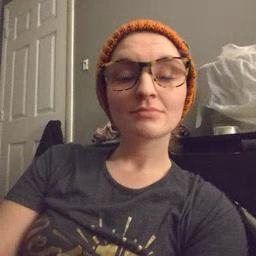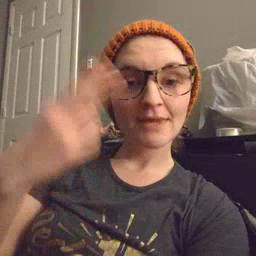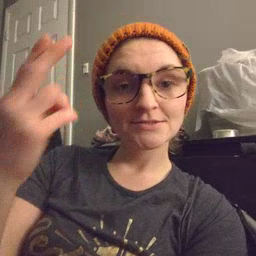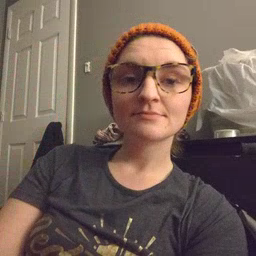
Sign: high